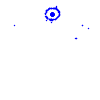
Particle: pion